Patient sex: M
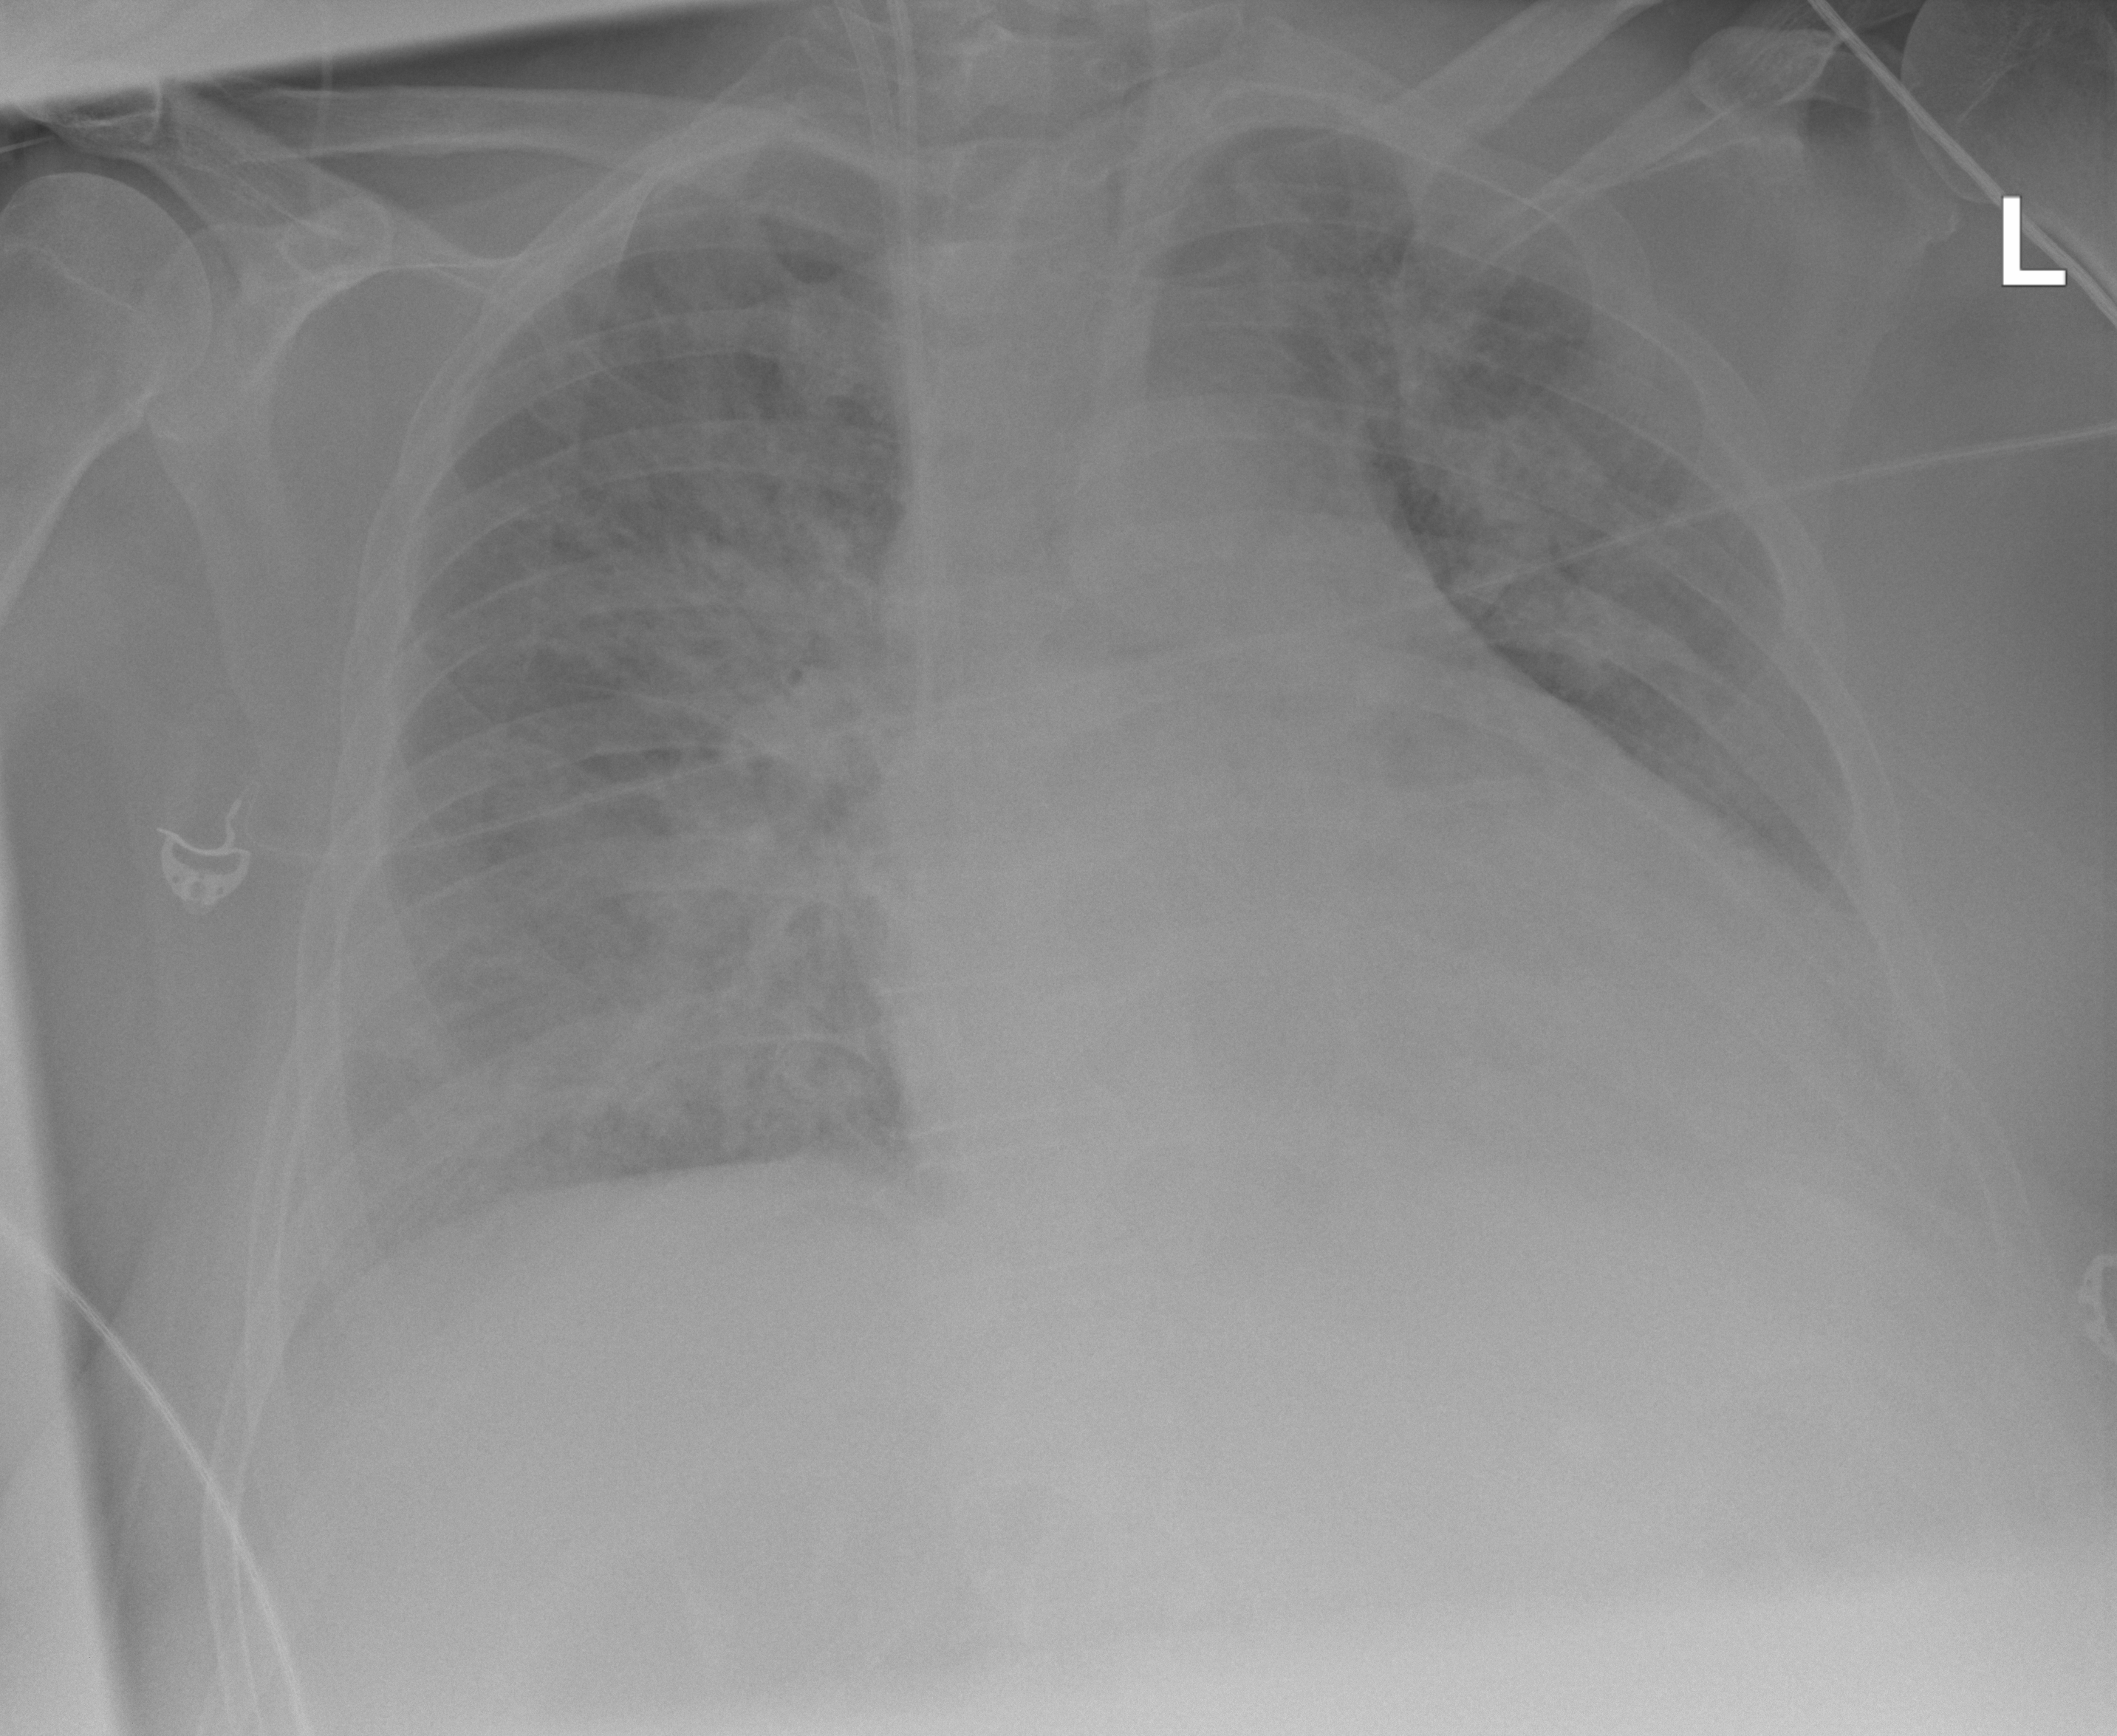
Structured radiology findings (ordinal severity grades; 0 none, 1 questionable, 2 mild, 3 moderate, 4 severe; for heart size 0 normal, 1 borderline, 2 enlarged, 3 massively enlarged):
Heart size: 2
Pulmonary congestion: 2
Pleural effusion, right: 2
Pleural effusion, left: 0
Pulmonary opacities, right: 3
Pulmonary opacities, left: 0
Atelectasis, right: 2
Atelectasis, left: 0